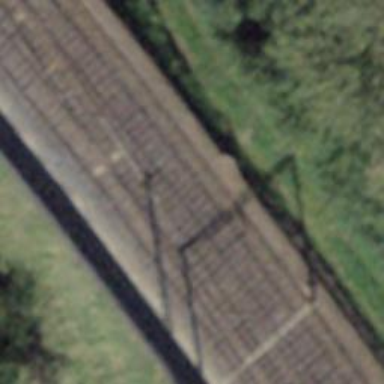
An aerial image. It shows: Disused railway siding with one track. The electrification system used contact lines.